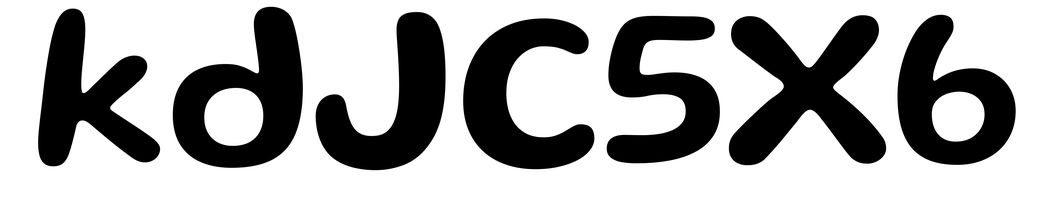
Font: Gluten_Medium